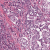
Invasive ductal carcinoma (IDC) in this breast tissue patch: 1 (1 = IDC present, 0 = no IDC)